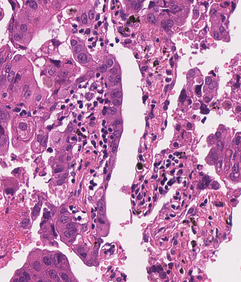
Tumor epithelial tissue: yes
Tumor-associated stroma tissue: yes
Normal tissue: no